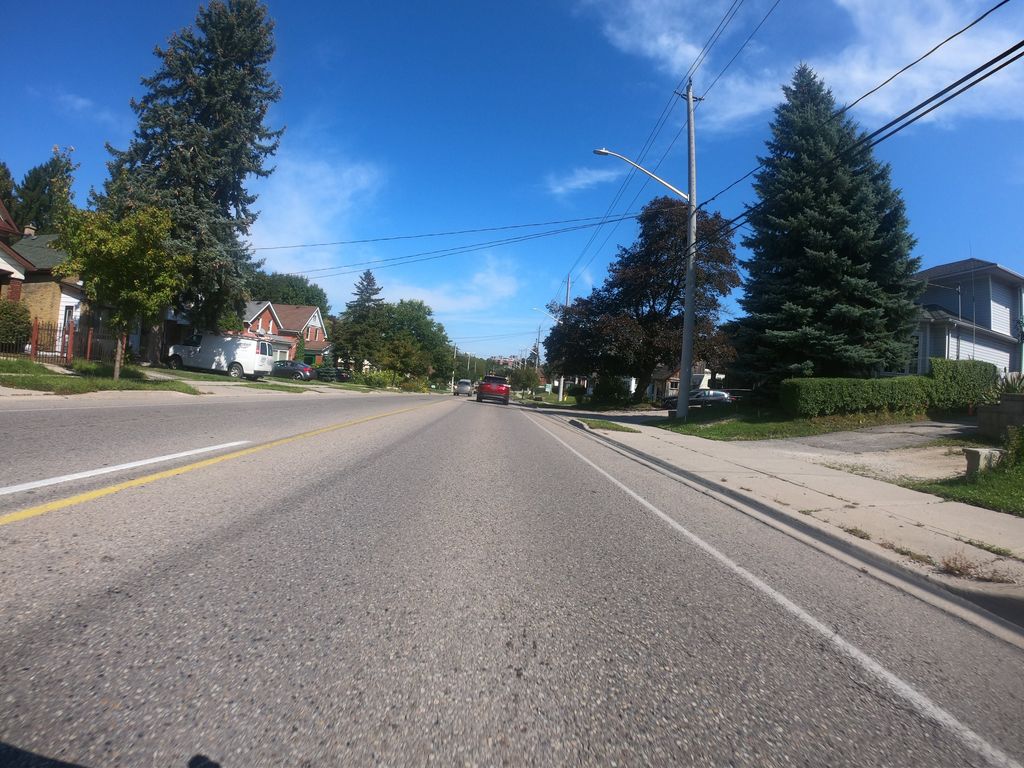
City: kitchener-waterloo